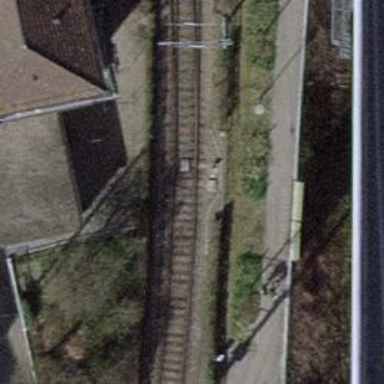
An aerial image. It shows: Railway track with contact lines for electrification.